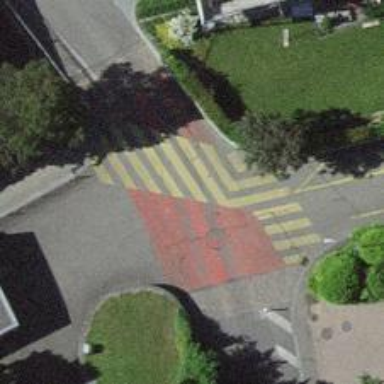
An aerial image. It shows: Uncontrolled zebra crossing with notable zebra markings.